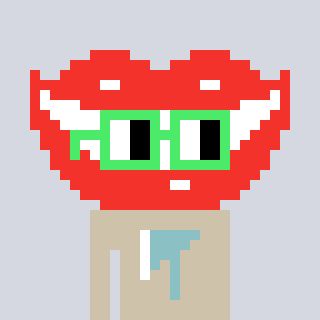
a pixel art character with square light green glasses, a smile-shaped head and a bege-colored body on a cool background